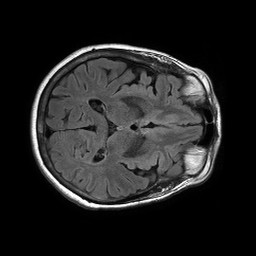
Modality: FLAIR
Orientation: axial
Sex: female
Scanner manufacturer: philips
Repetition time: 11 s
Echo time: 0.125 s